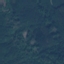
Label: Forest